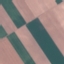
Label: AnnualCrop